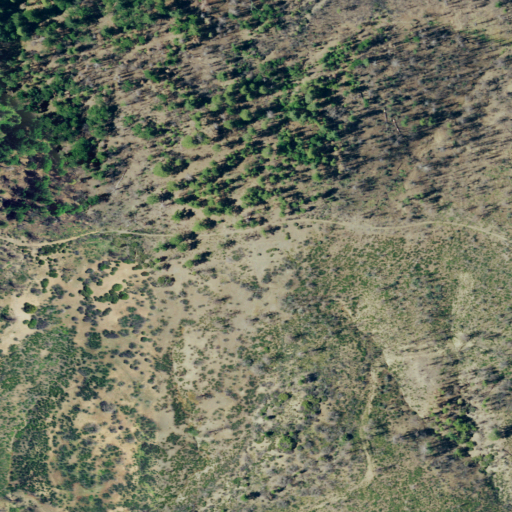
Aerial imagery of ridge(s) in California named Pacific Ridge containing grassland, shrub, open development, and evergreen forest